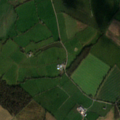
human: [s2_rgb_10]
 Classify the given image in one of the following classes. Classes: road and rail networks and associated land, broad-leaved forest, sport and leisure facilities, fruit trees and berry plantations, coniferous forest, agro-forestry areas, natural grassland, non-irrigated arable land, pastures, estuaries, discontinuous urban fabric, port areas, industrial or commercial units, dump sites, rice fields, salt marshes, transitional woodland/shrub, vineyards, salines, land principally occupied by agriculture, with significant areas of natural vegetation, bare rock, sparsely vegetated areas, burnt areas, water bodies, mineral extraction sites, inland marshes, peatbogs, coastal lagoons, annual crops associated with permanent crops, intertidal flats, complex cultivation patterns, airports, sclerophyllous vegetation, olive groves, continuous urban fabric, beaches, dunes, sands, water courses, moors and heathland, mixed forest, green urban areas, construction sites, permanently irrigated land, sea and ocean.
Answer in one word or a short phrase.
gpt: non-irrigated arable land, pastures, broad-leaved forest